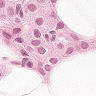
Metastatic tissue present: yes